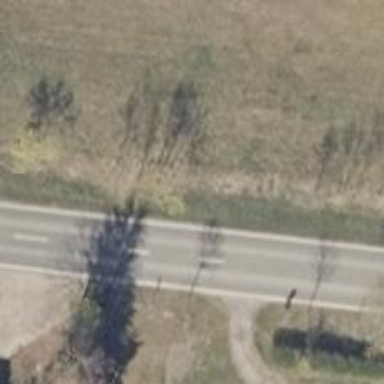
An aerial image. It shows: Secondary road with asphalt surface.